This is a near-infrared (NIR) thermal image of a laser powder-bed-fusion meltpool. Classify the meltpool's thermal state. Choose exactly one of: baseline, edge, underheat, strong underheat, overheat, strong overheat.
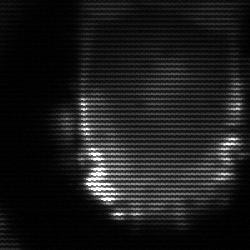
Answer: baseline